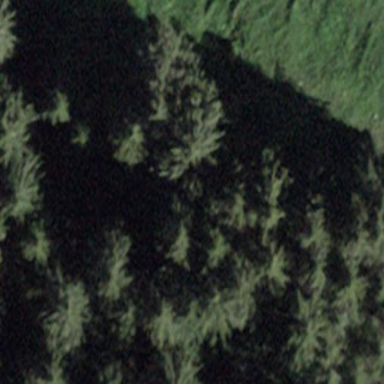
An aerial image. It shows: Forest area.